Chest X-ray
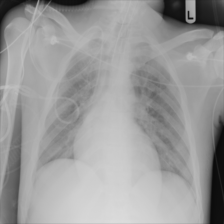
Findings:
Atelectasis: negative
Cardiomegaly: negative
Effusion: negative
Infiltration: negative
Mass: negative
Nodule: negative
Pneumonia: negative
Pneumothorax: negative
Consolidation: negative
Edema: negative
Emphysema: negative
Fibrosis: negative
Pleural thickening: negative
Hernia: negative